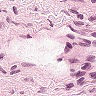
Metastatic tissue present: no